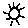
Label: sun